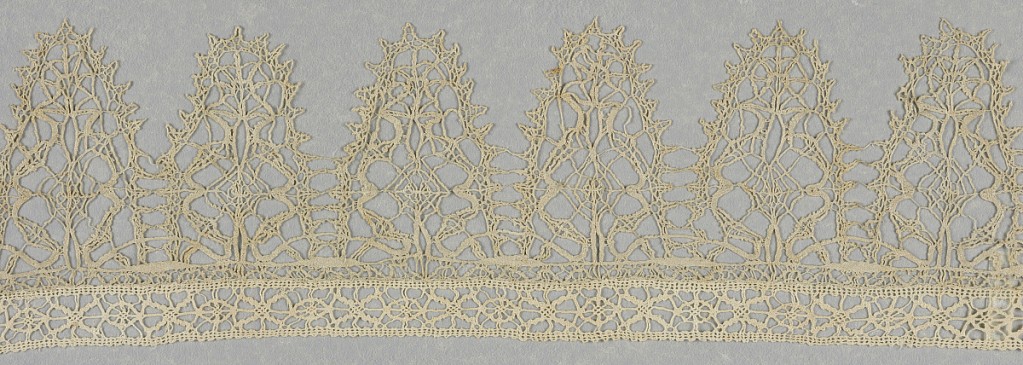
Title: Border
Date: early 17th century
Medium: linen Technique: bobbin lace, continuous braid-like
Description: Border of six triangular pendants filled by an abstract pattern.